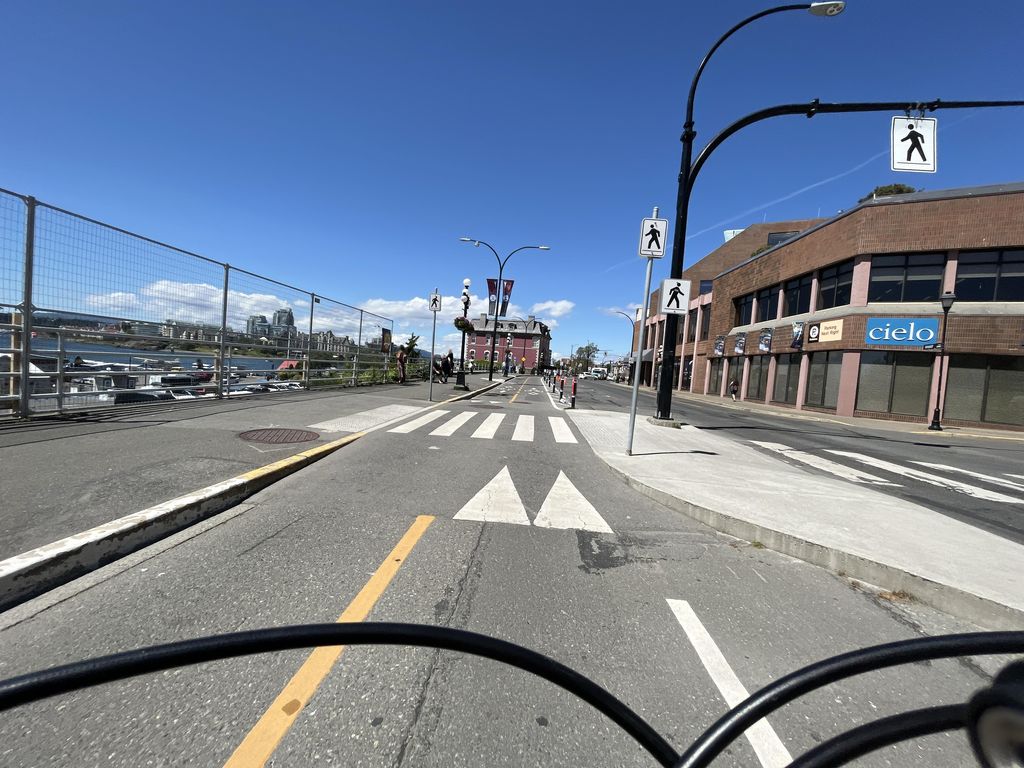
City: victoria